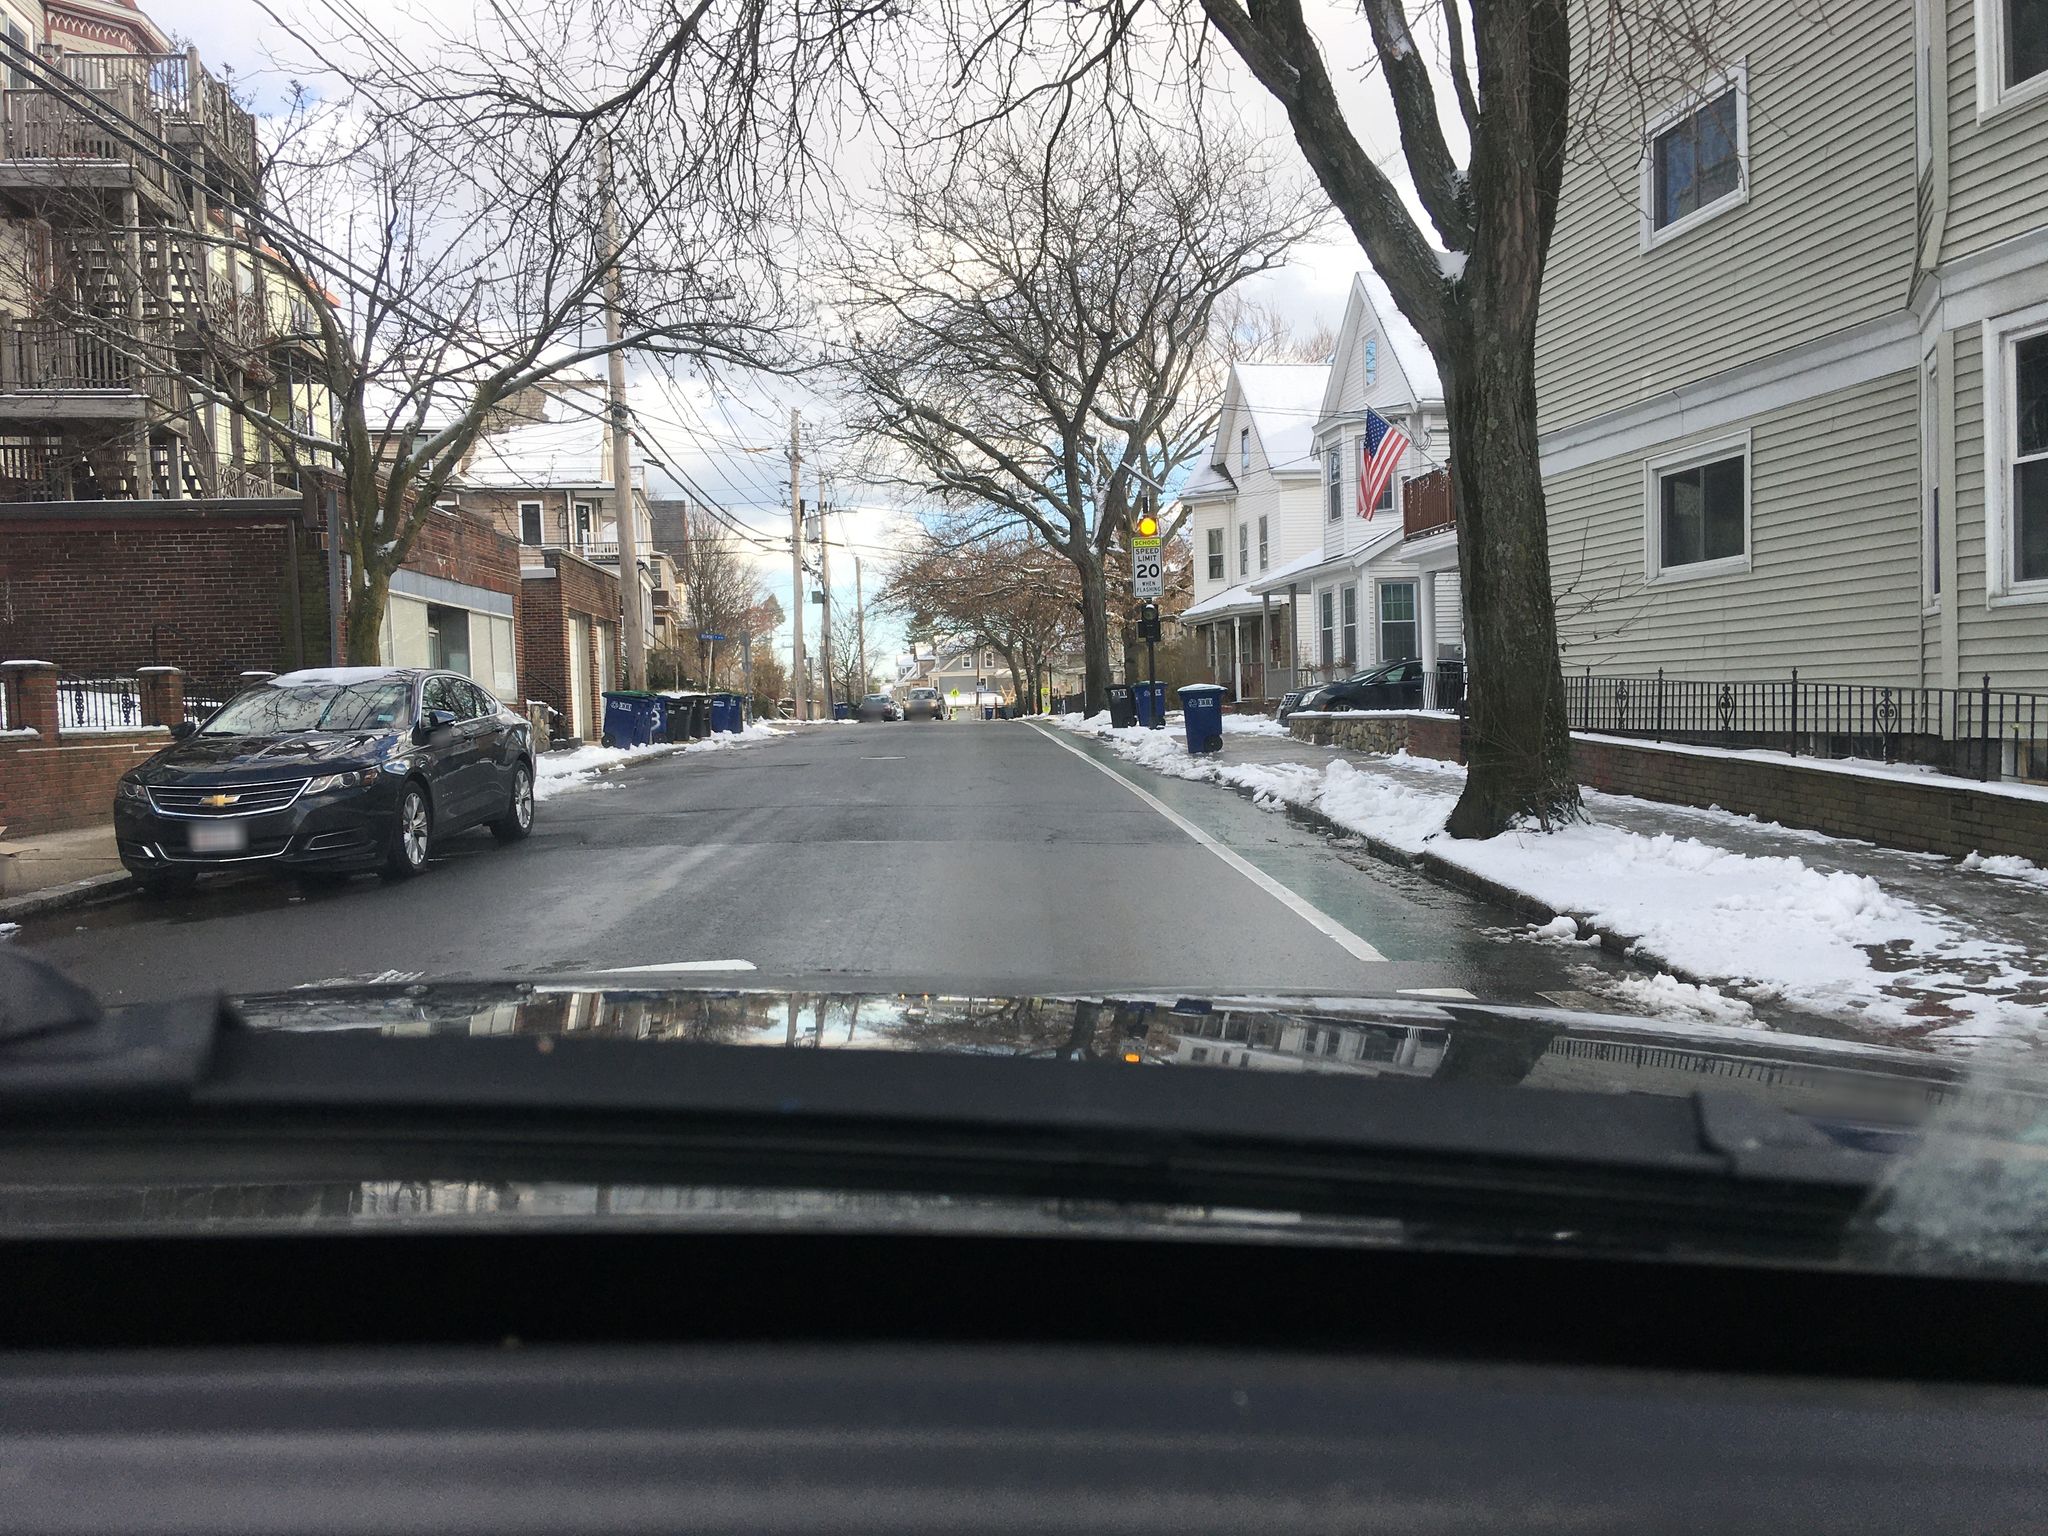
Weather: snowy
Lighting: day
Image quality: good
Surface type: driving surface
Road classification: tertiary
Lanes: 2
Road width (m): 13.7
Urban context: urban centre
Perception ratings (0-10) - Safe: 8.88, Lively: 8.9, Beautiful: 5.35, Boring: 1.47, Depressing: 2.63, Wealthy: 5